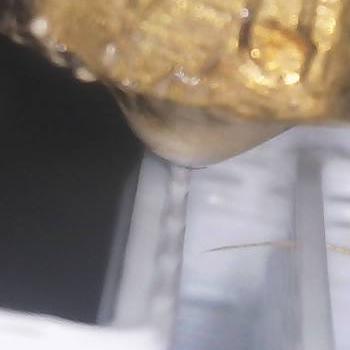
Flow rate: 42%